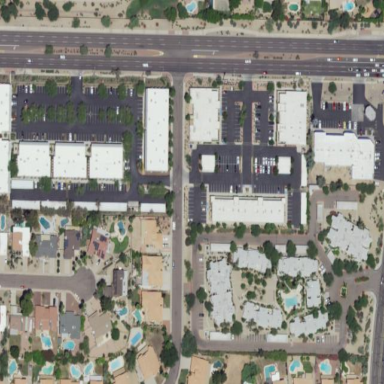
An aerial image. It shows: Commercial area.